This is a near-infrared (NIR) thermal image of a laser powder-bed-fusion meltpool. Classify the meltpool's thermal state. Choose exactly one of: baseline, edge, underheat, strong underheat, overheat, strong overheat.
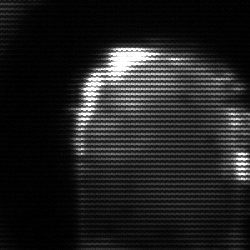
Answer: baseline